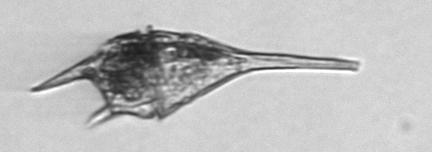
Label: Tripos_lineatus